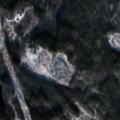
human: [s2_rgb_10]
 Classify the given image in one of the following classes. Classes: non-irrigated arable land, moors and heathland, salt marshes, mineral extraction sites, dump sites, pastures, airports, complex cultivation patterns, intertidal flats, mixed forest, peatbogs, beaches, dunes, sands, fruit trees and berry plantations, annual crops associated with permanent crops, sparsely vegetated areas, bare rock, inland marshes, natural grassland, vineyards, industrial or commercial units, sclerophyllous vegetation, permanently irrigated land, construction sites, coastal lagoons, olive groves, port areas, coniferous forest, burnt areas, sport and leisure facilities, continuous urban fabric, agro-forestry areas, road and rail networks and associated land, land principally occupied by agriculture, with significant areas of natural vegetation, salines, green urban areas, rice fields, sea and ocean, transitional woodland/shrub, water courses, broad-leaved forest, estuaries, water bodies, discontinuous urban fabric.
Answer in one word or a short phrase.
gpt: coniferous forest, mixed forest, transitional woodland/shrub